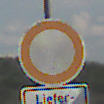
Verkehrszeichen: VerbotFahrzeugeAllerArt
Zusatzzeichen unten: BesondereFahrzeugeUndTransportgueter5
Umgebung: Outdoor, Nature
Tageszeit: MorningAfternoon
Wetter: PartlyCloudy
Licht: Natural
Jahreszeit: NotSpecified
Kontrast: LowContrast